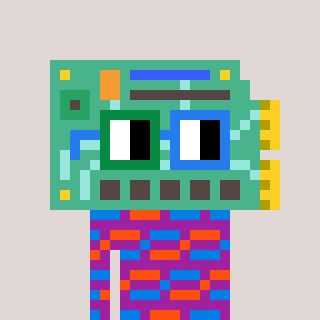
a pixel art character with square green and blue glasses, a chipboard-shaped head and a magenta-colored body on a warm background